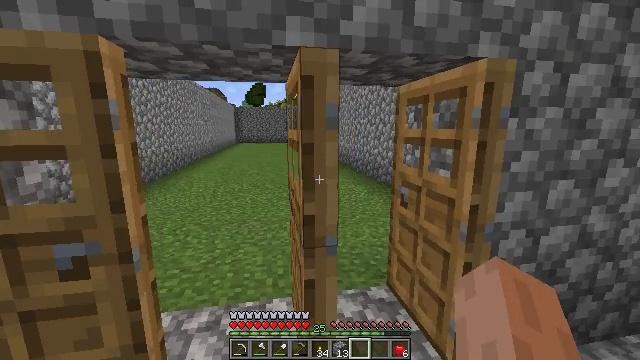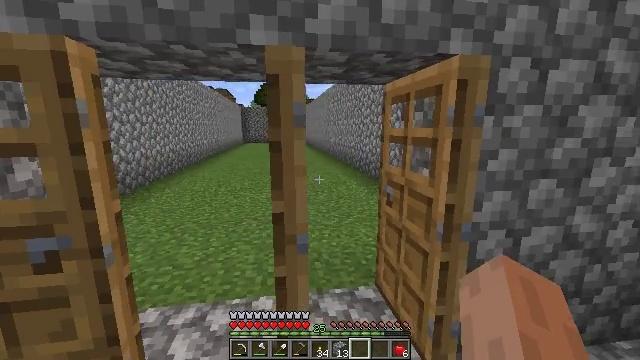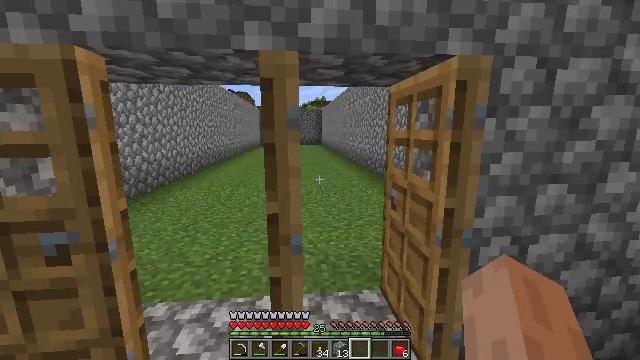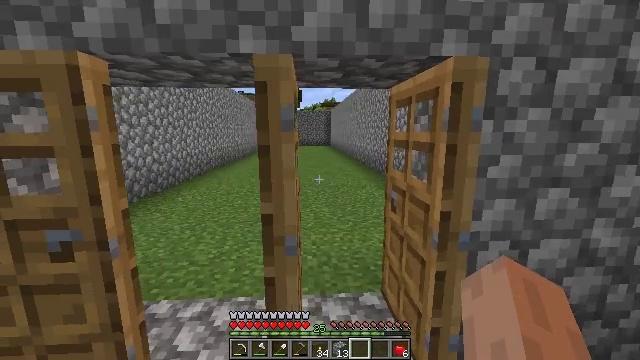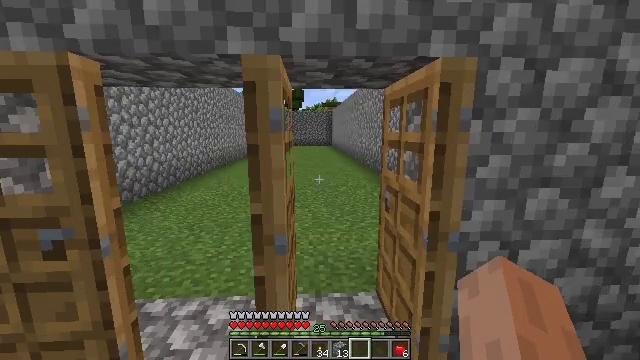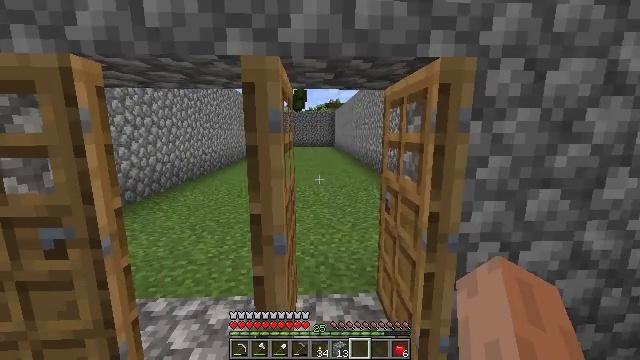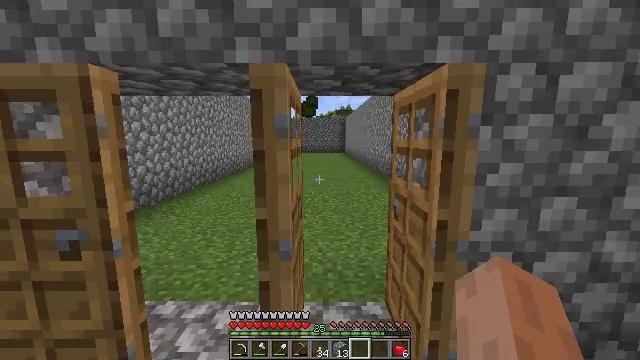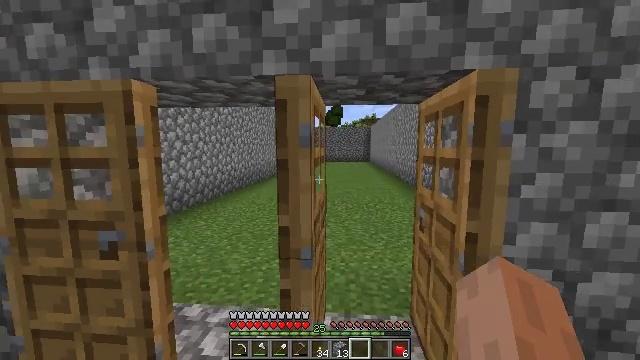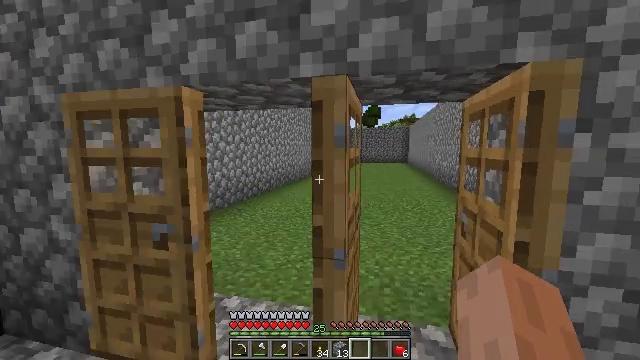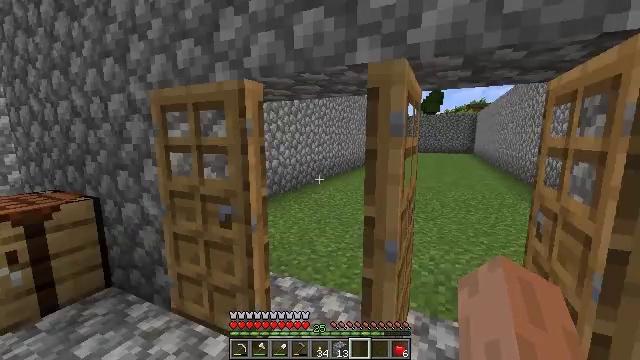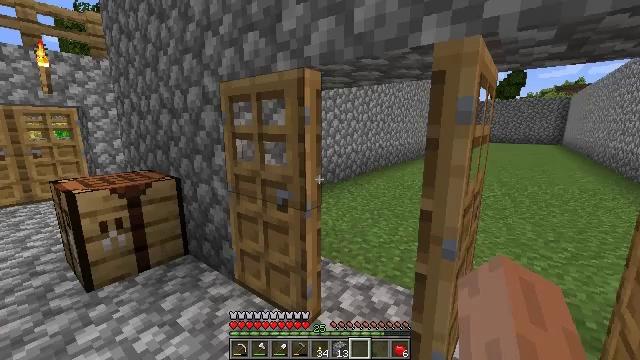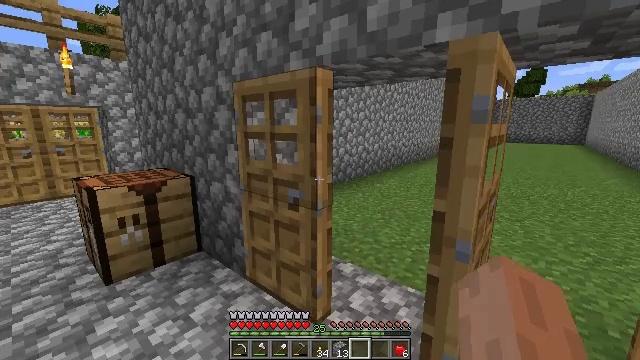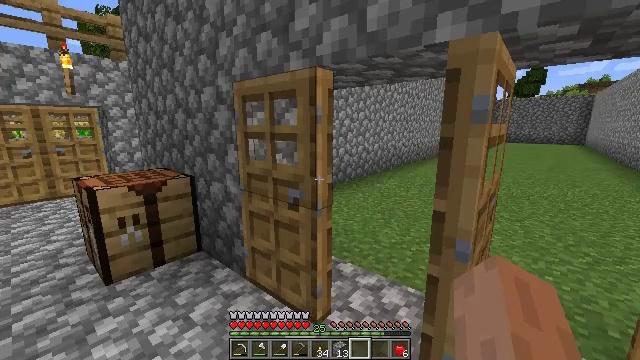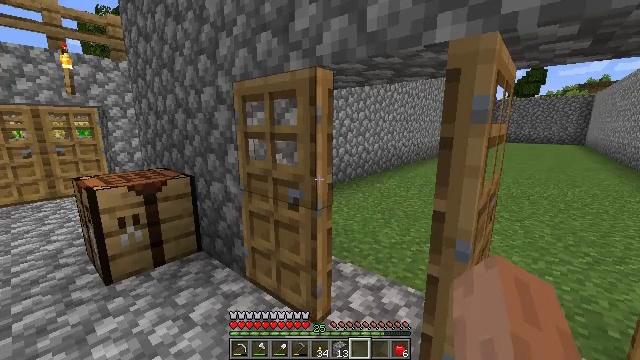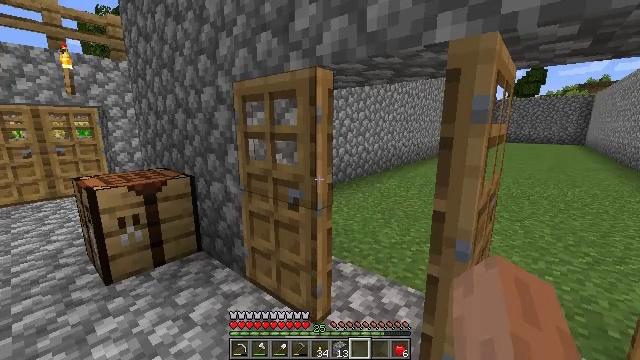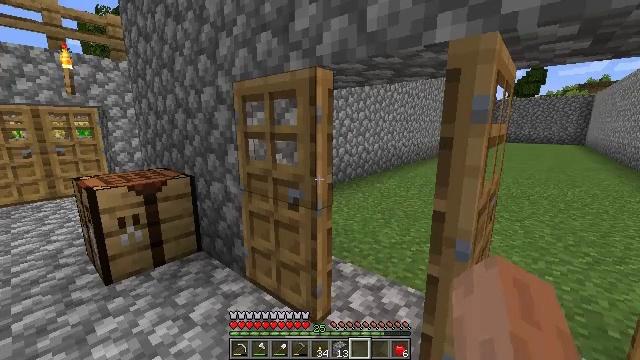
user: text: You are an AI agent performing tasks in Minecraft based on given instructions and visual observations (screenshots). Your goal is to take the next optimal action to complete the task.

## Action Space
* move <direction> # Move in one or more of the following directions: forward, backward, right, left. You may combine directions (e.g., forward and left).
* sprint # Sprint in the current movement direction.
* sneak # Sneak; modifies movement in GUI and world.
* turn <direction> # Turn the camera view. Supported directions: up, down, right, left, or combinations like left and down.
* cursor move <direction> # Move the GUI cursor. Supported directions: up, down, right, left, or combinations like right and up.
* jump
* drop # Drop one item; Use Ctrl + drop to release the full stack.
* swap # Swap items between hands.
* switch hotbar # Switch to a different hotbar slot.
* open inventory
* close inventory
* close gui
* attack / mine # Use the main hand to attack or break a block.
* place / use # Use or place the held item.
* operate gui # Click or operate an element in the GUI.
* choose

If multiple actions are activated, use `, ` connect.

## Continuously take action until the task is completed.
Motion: motion action
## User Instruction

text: Destroy the oak door to retrieve it.
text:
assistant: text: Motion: move right, turn left
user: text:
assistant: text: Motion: turn left
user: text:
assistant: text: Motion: turn left
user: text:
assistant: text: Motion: no_op
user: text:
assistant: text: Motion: no_op
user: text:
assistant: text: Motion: turn left and up
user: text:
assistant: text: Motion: turn left and up
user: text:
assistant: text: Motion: turn left
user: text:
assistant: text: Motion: turn left and down
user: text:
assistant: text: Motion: turn left and down
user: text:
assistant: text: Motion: turn left
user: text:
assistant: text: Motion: no_op
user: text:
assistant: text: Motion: no_op
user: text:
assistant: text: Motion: no_op
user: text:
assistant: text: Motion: no_op
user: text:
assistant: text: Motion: no_op
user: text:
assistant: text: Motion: use / place
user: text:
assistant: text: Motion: use / place
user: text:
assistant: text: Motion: use / place
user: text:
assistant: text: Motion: no_op
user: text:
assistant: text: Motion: no_op
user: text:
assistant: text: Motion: turn right
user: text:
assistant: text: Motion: turn right
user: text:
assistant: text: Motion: turn right
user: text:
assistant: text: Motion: turn right
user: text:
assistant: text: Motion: turn right
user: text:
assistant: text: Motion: move left, turn right
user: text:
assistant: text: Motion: move left, turn right
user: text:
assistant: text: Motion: move left, turn right
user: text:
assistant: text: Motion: move left, turn right